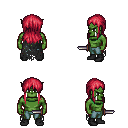
a pixel art fantasy rpg character, male body template, orc, green skin, black tattered cape, teal pants, ruby red unkempt hairstyle, black shoes, dagger, four views (front, back, left, right), 2x2 character sprite sheet, small pixel art, hard edges, no anti-aliasing